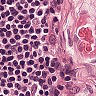
Metastatic tissue present: no